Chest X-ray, PA view. Patient: 68 years old, sex M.
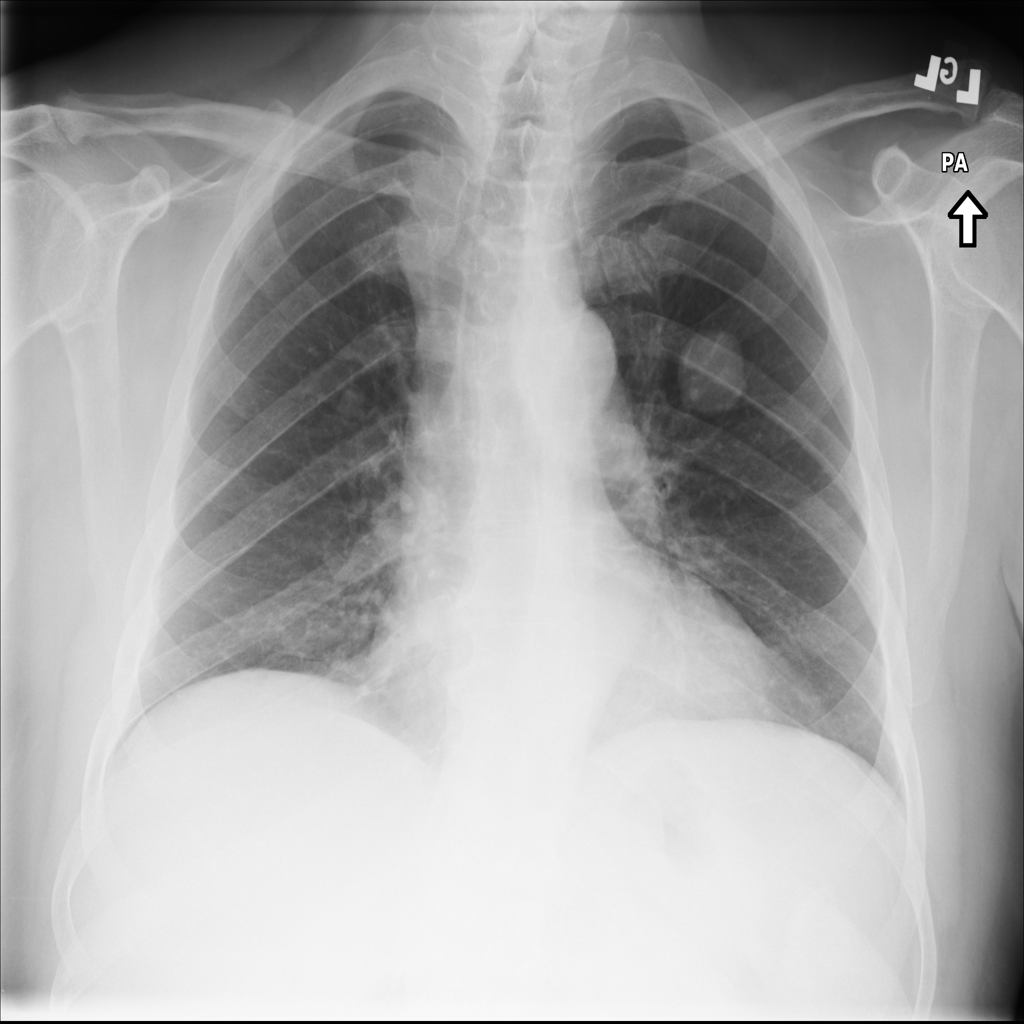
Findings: Nodule